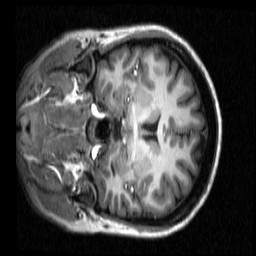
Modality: T1w
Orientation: coronal